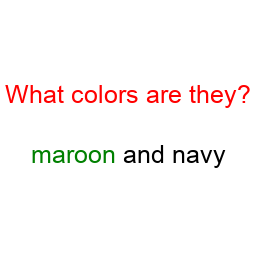
Color: green, black
Color name shown: maroon, navy
Background color: white
Question text color: red